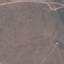
Land use / land cover class: HerbaceousVegetation